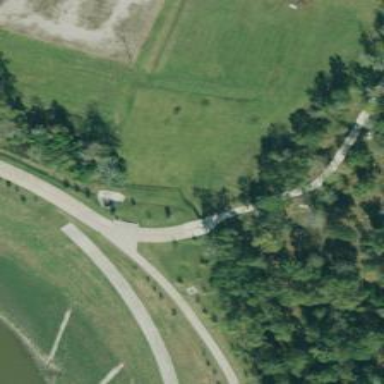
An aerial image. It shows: Service road designated as golf cart path.